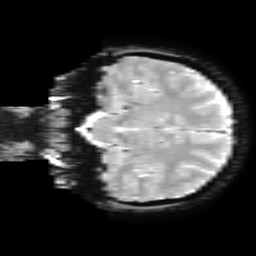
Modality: T2starw
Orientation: coronal
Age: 21
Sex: female
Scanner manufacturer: ge
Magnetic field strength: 3 T
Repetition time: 0.65 s
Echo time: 0.02 s